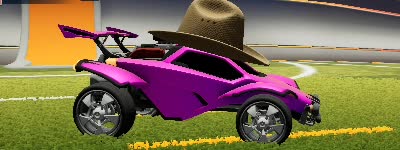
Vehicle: octane